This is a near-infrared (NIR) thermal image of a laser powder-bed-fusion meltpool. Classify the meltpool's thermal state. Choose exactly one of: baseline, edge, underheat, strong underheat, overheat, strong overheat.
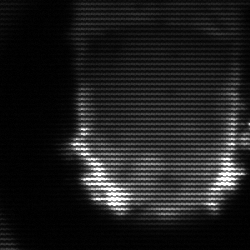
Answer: baseline